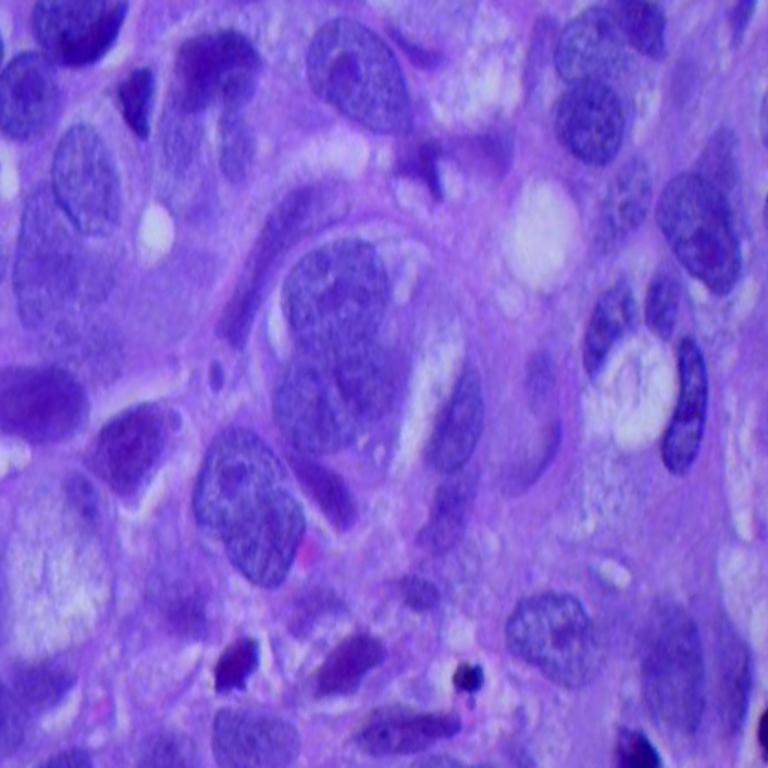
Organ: lung
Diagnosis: squamous carcinomas